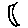
Label: moon